RGB frame:
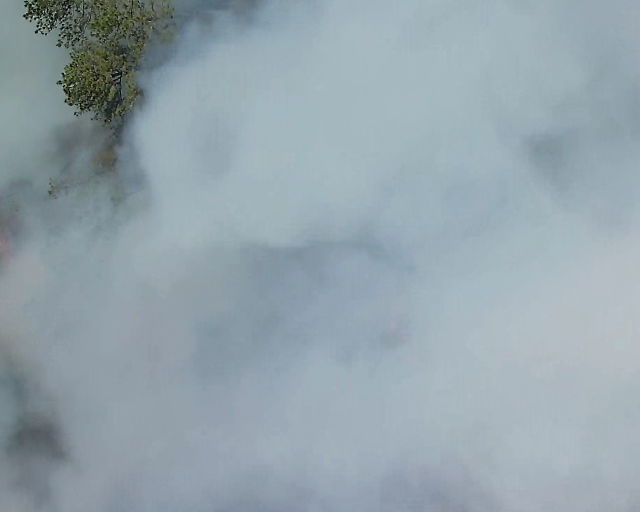
Thermal frame:
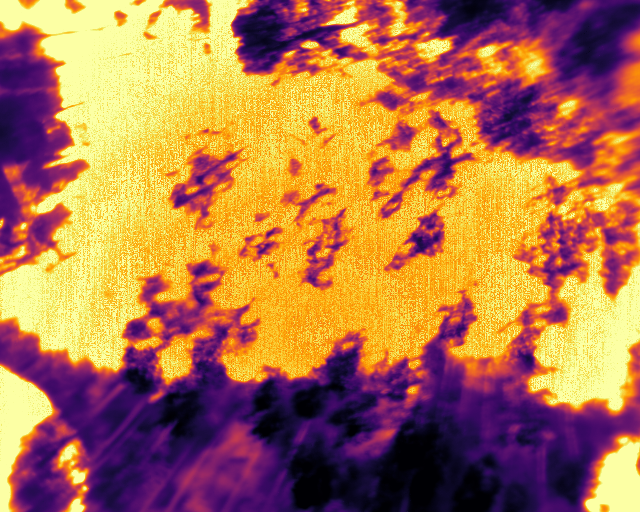
Captured: 2026-02-27 02:37:57
Pixels at or above 80 °C: 267885 (fraction of frame: 0.8175)